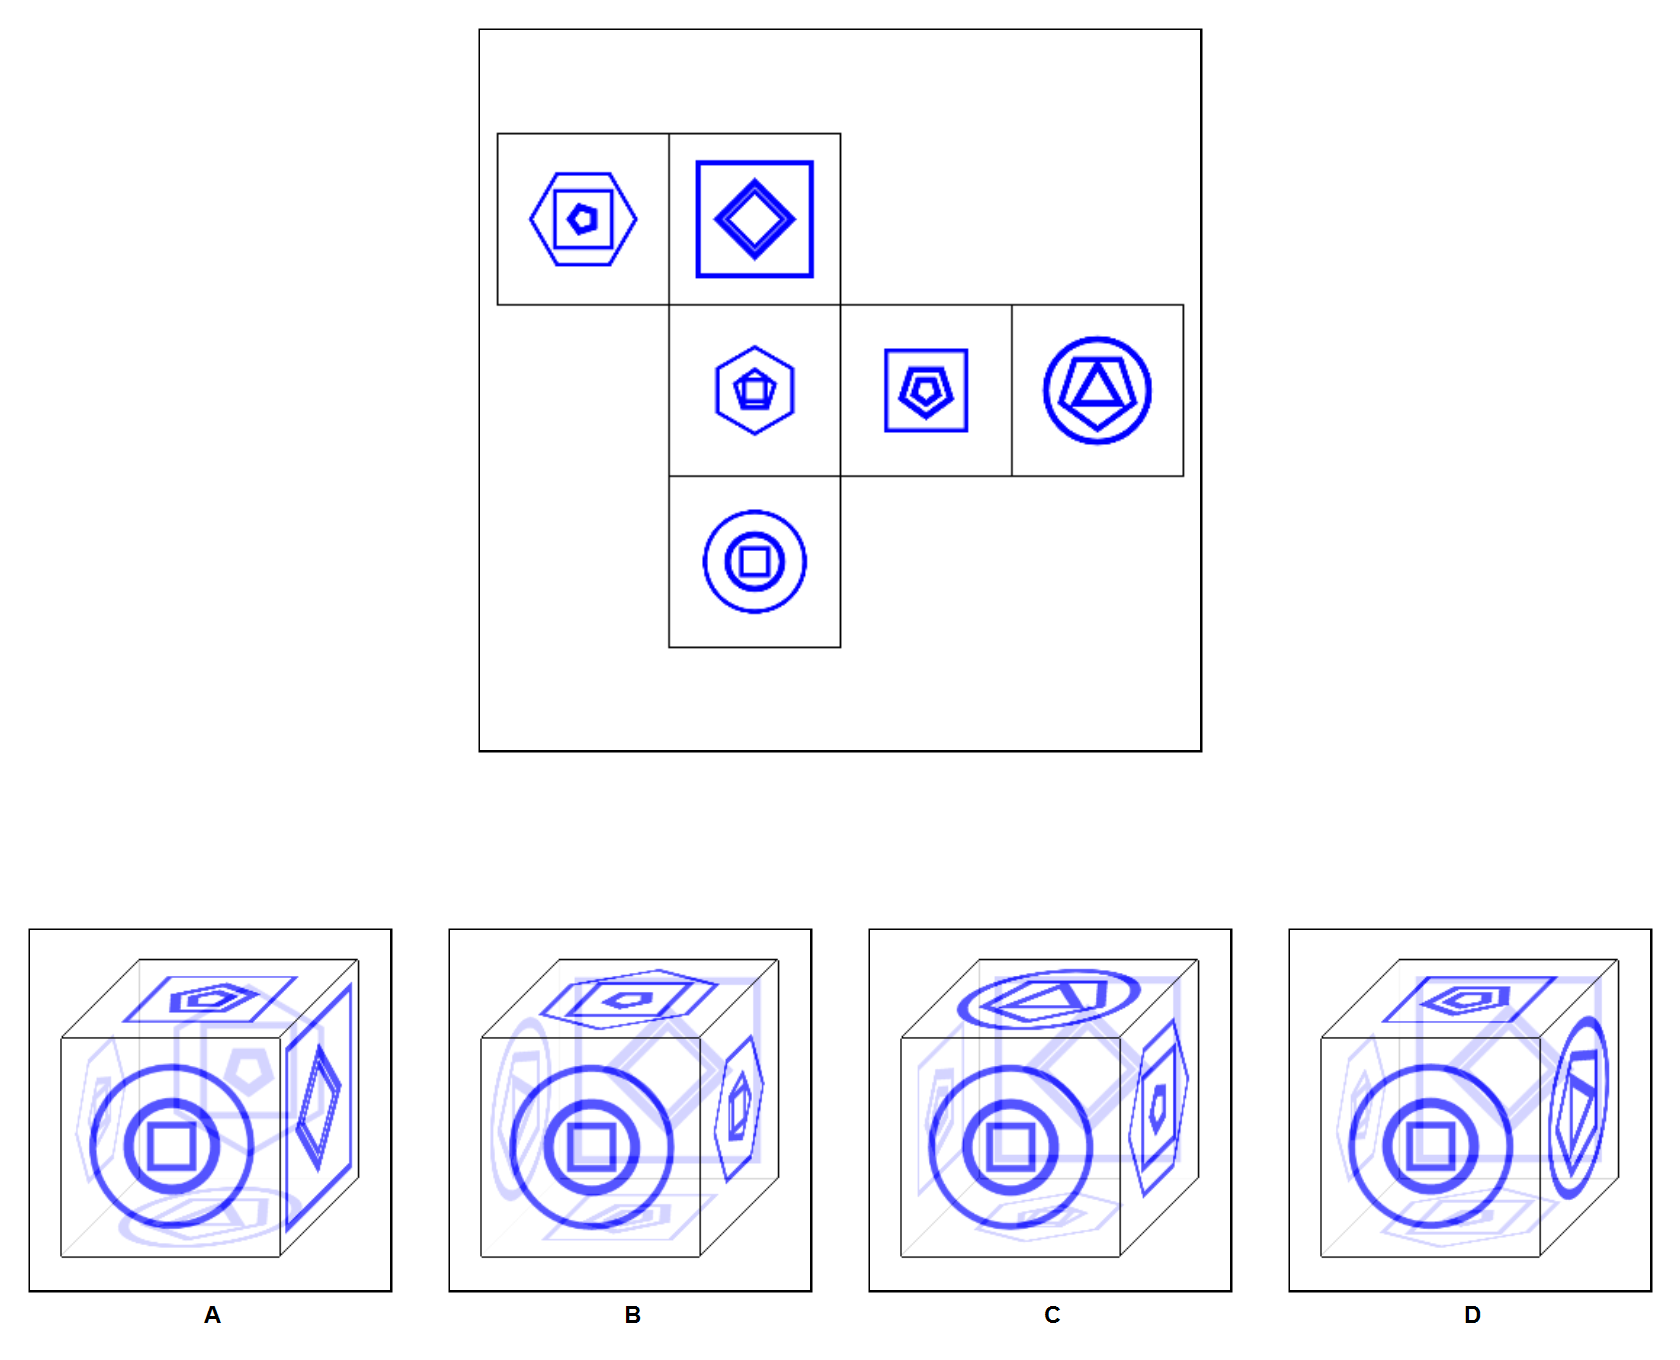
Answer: A